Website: ulta-beauty
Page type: billing-address
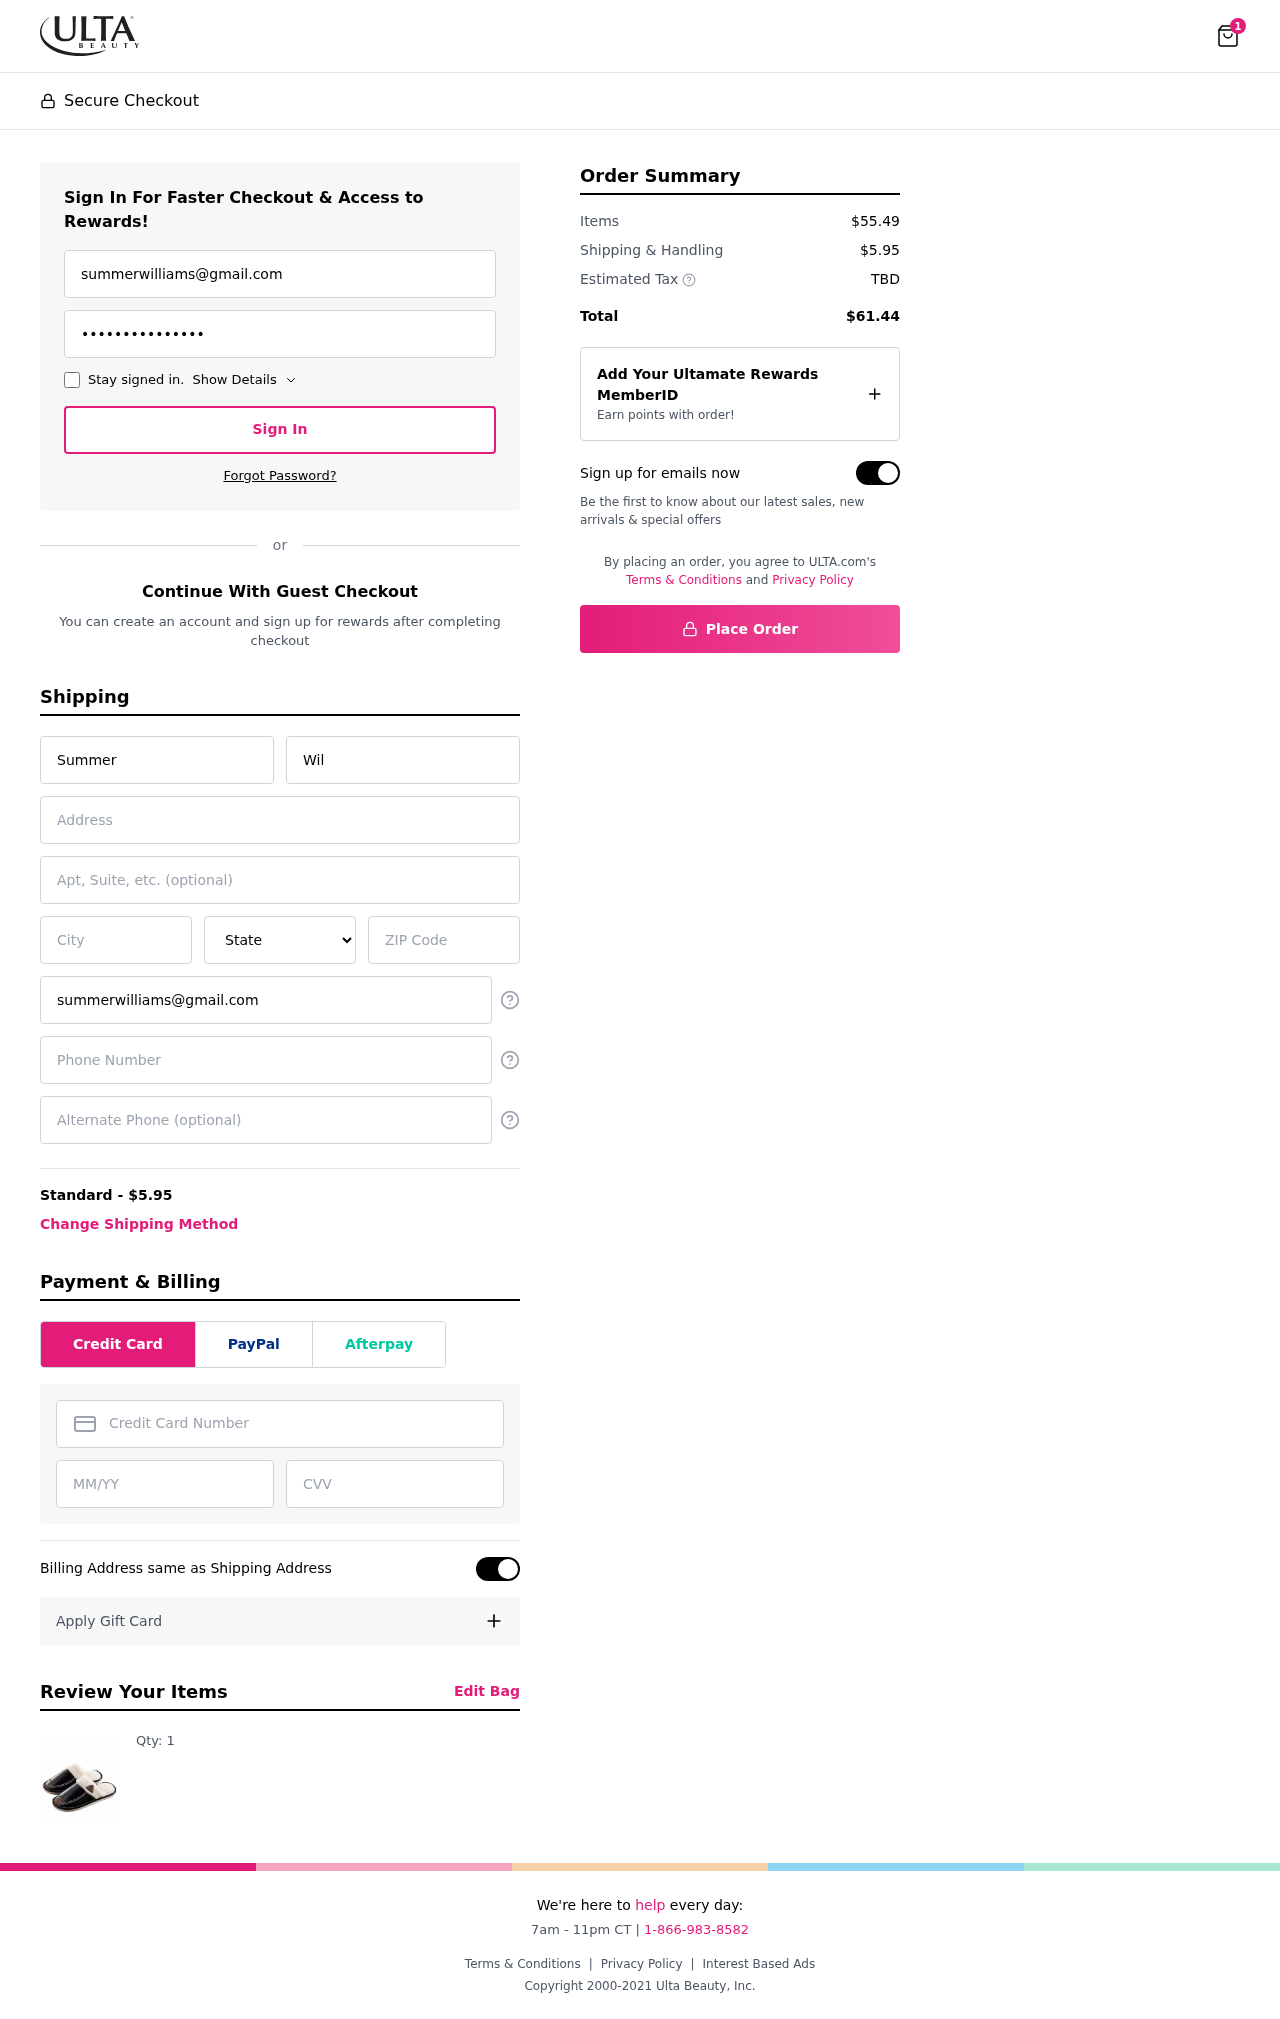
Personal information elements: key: PII_STATE
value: GU
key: PII_EMAIL
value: summerwilliams@gmail.com
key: PII_FIRSTNAME
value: Summer
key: PII_LASTNAME
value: Williams
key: PII_STREET
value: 13245 Kevin Square Suite 288
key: PII_CITY
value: Madisonburgh
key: PII_POSTCODE
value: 83511
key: PII_PHONE
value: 3884745877
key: PII_CARD_NUMBER
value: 4133 2963 3152 6414
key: PII_CARD_EXPIRY
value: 12/30
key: PII_CARD_CVV
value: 421
Product elements: key: PRODUCT1_QUANTITY
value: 1
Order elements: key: ORDER_NUM_ITEMS
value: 1
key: ORDER_SHIPPING_COST
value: $5.95
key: ORDER_SUBTOTAL
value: $55.49
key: ORDER_TOTAL
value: $61.44